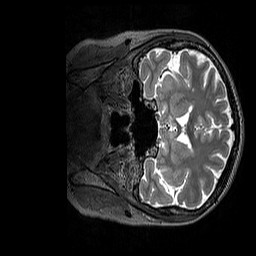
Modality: T2w
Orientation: coronal
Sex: female
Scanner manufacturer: siemens
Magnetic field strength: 3 T
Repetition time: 3.2 s
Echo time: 0.409 s